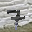
Label: 7